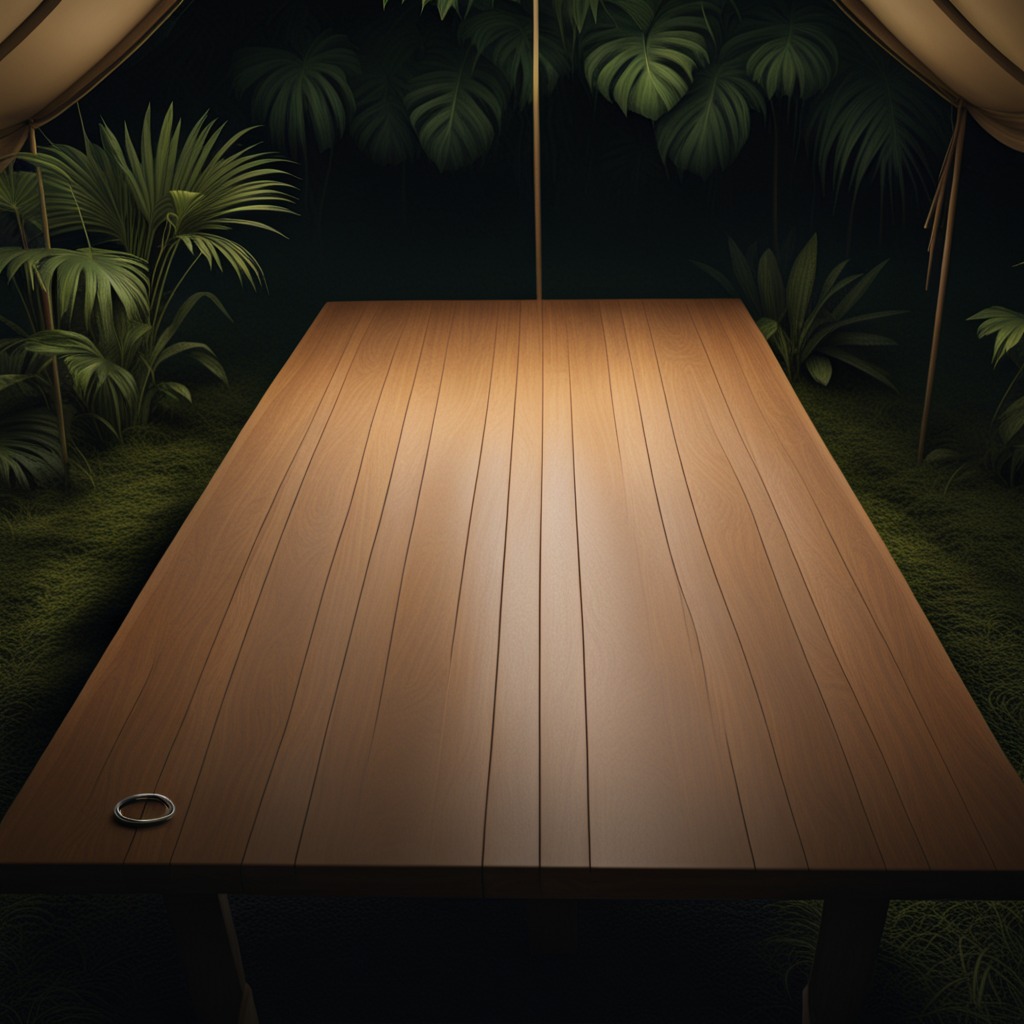
A rubber O-ring is lying on a wooden table inside a jungle field workshop tent at night.